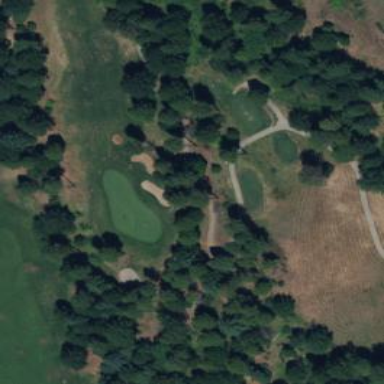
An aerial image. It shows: View of golf hole.